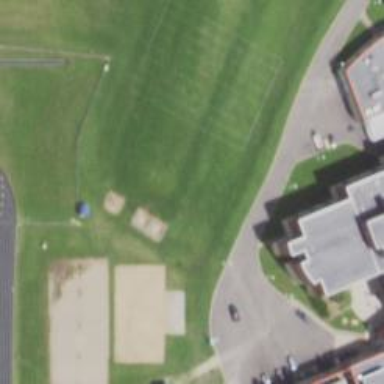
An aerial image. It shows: Shot put pitch used for the leisure activity of shot put.